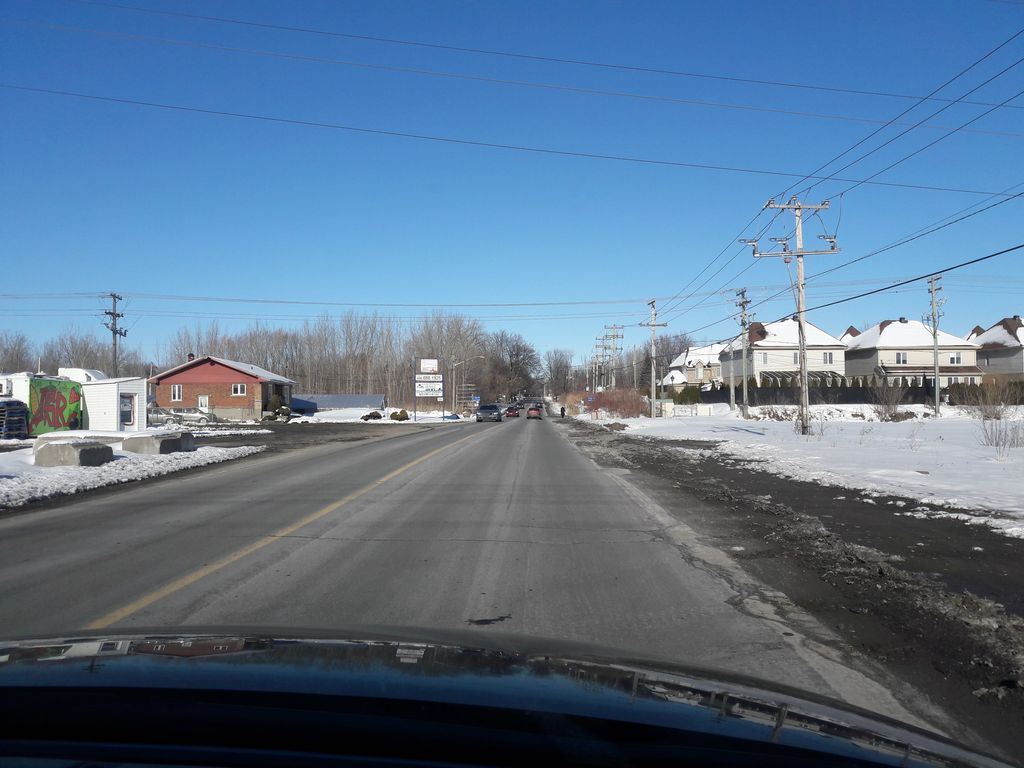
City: montreal